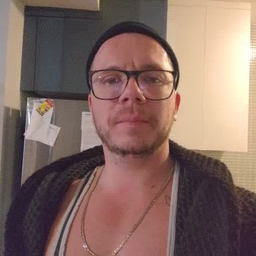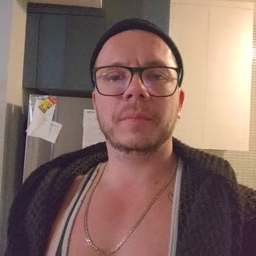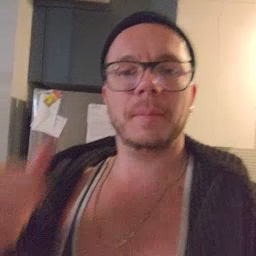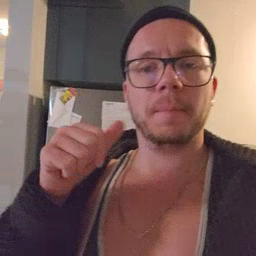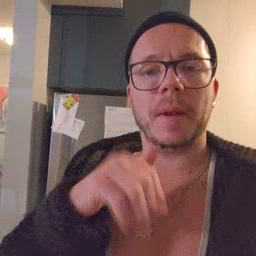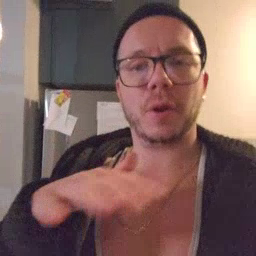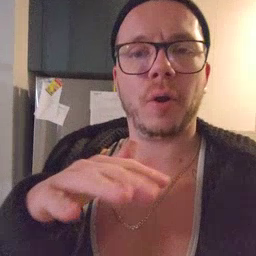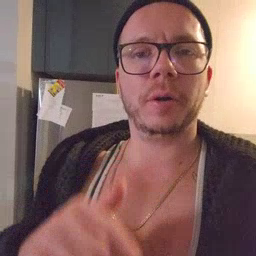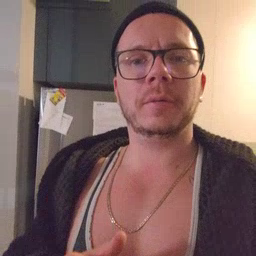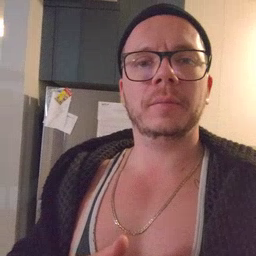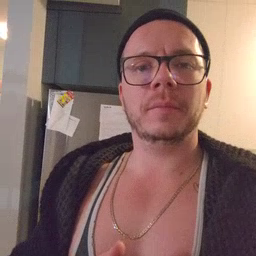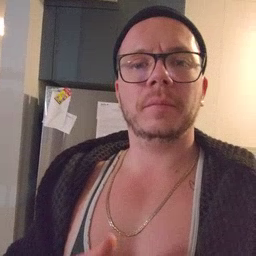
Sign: backyard